Question: I am having an issue of placing a imagebutton/imageview between a multiline textview in Android.
Eg.:

The text is dynamic. I am having many views like this in my application(nearly 50) with different texts and I want to achieve this with re-usability of code. So kindly suggest me some dynamic solution. On clicking the imagebutton/imageview, it should redirect to calling screen.
I am open to ideas of performing this with the help of WebViews unless and until they handle the dynamicity of text throughout the application(I don't want to make Html file for each and every view).
Looking for the sincere co-operation. Thank You.
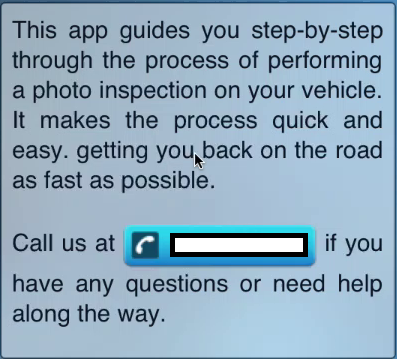
Answer: Try this
'''
SpannableString string1=new SpannableString(yourdynamictext);
//Get Drawable
Drawable d=getResources().getDrawable(R.drawable.ic_launcher);
d.setBounds(0,0,d.getIntrinsicWidth(),d.getIntrinsicHeight());
// image span
ImageSpan span2= new ImageSpan(d,ImageSpan.ALIGN_BASELINE);
string1.setSpan(span2, 0, 4, Spannable.SPAN_EXCLUSIVE_EXCLUSIVE);
yourtextview.setText(string1);
'''
Update:
'''
yourtexview.setMovementMethod(LinkMovementMethod.getInstance());
'''
Use
Here is the example
'''
ClickableSpan clickableSpan = new ClickableSpan() {
@Override
public void onClick(View textView) {
Toast.makeText(MainActivity.this, "Hello",Toast.LENGTH_LONG).show();
}
};
string1.setSpan(clickableSpan , 0, 4, Spannable.SPAN_EXCLUSIVE_EXCLUSIVE);
yourtextview.setText(string1);
'''